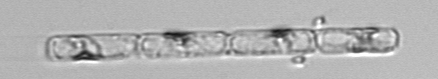
Label: Guinardia_delicatula